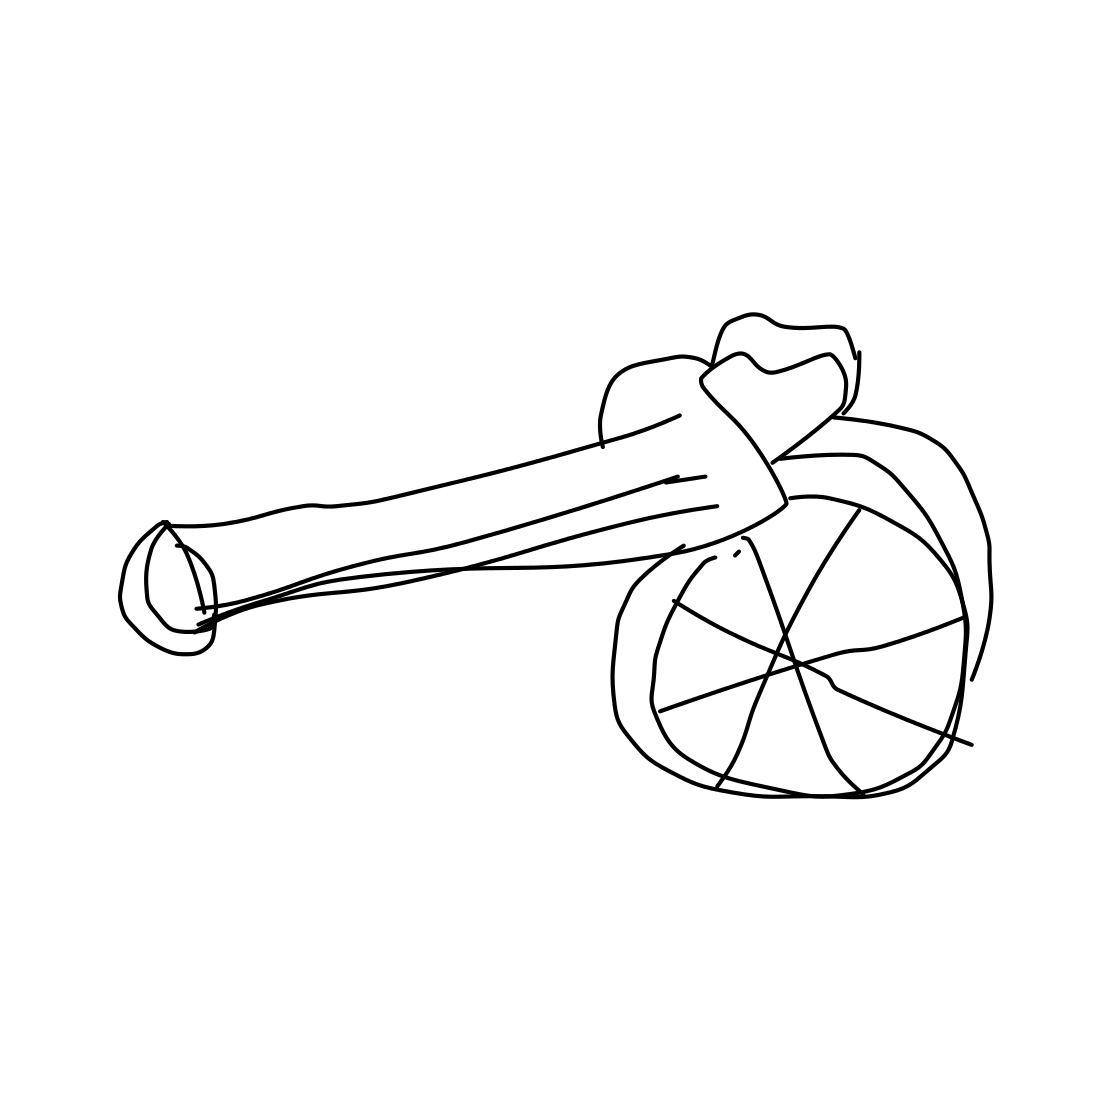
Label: cannon